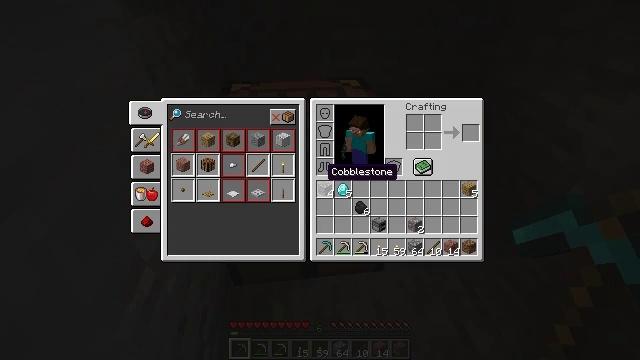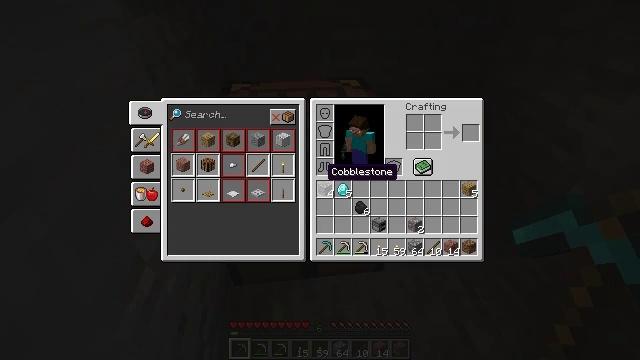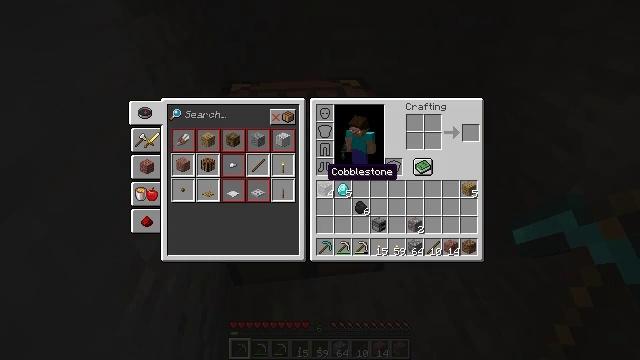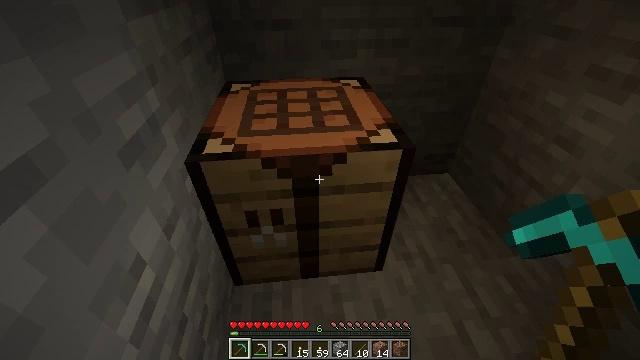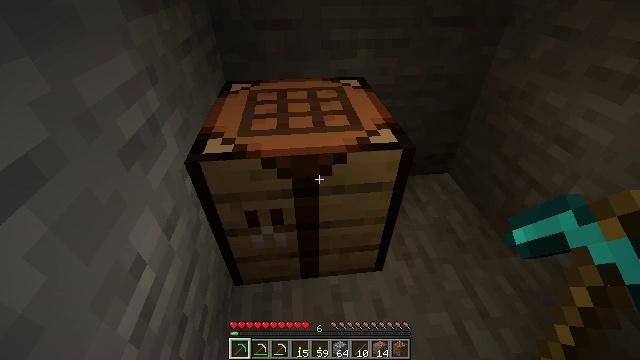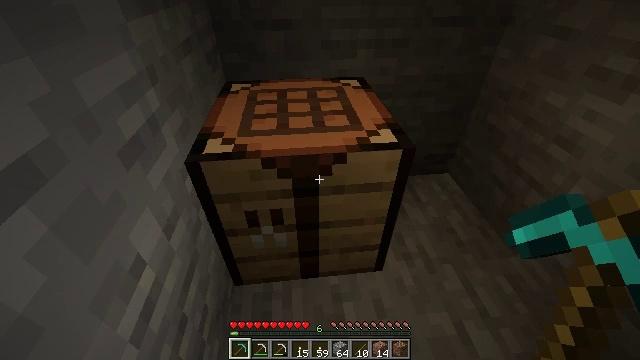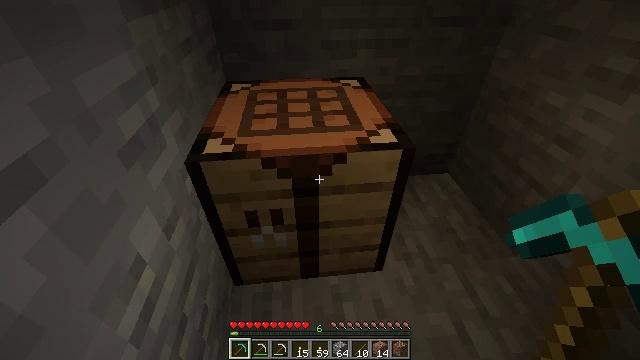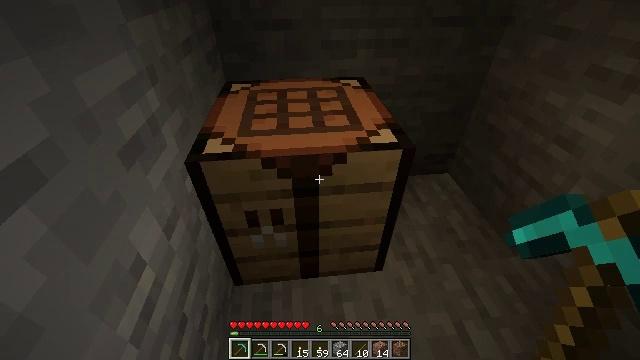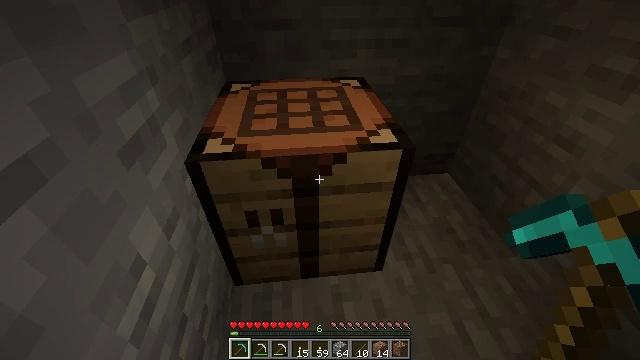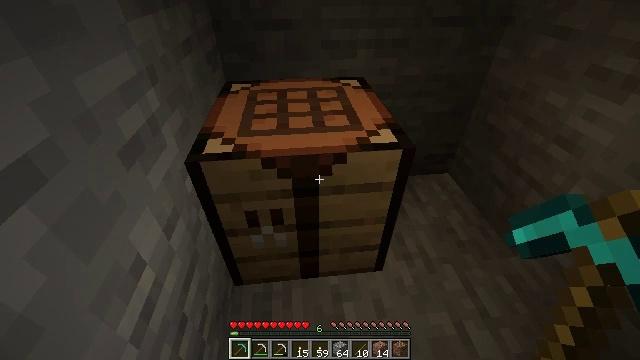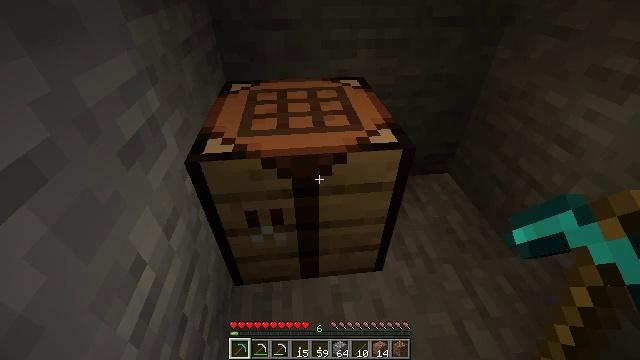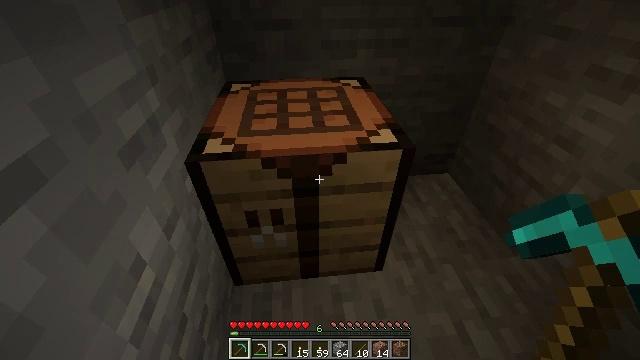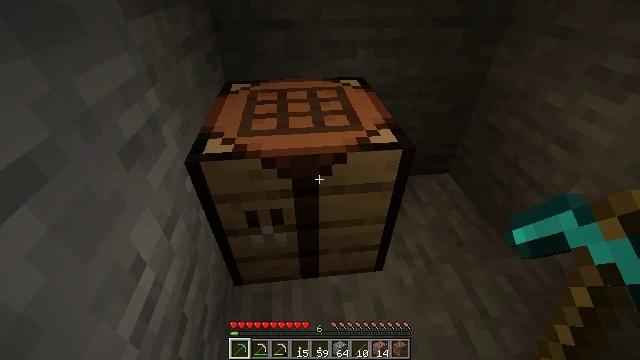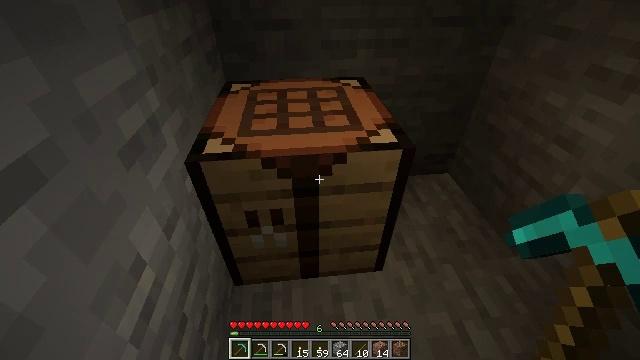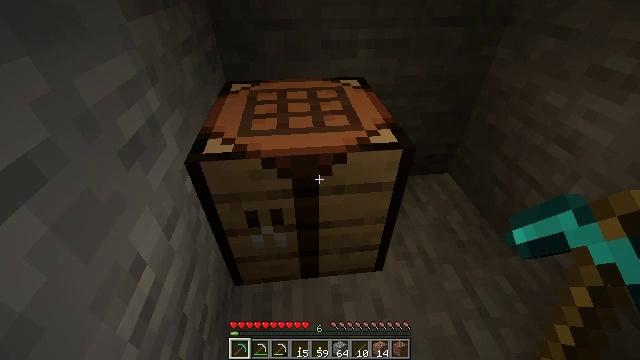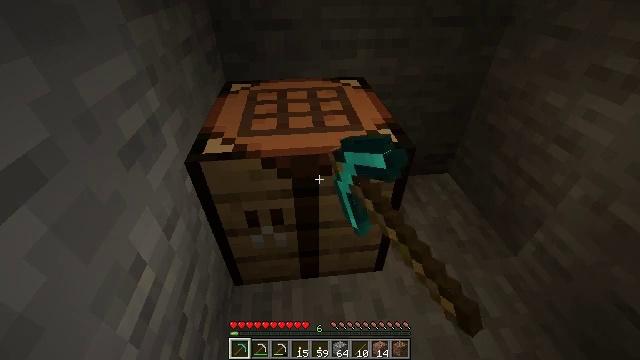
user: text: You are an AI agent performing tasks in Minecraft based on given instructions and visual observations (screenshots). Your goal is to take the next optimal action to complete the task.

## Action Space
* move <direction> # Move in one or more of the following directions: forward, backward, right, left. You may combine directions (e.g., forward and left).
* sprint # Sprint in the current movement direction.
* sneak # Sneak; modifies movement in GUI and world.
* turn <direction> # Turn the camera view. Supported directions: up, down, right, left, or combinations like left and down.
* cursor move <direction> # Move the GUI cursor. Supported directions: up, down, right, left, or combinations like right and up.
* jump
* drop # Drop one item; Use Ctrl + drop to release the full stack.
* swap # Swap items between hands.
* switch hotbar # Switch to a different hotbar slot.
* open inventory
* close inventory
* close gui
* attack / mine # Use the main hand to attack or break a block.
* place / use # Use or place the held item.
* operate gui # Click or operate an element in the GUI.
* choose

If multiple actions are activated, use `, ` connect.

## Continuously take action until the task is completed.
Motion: motion action
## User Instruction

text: Recycle the crafting table.
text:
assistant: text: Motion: no_op
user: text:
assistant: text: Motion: no_op
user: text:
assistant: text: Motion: no_op
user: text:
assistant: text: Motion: no_op
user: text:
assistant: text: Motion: no_op
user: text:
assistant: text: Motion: no_op
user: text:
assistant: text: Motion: no_op
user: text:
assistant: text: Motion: no_op
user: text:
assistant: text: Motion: no_op
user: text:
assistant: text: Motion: no_op
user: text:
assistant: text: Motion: no_op
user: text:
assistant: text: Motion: no_op
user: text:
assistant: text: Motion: no_op
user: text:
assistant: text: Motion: use / place
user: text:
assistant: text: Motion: use / place
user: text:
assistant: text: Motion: use / place
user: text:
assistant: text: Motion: no_op
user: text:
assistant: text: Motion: no_op
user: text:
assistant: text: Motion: no_op
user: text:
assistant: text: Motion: no_op
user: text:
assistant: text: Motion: no_op
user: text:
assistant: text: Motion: no_op
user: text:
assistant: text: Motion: no_op
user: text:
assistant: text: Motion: no_op
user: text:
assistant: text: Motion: no_op
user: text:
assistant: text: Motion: no_op
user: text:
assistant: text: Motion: no_op
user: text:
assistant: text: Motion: no_op
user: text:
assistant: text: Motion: no_op
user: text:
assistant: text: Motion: attack / mine